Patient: sex M, age 65
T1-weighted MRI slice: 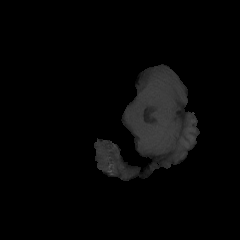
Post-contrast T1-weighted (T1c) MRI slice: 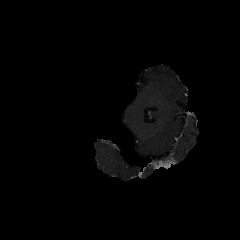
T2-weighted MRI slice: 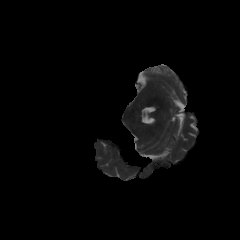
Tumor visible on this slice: no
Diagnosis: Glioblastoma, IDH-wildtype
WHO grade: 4